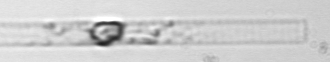
Label: Dactyliosolen_blavyanus